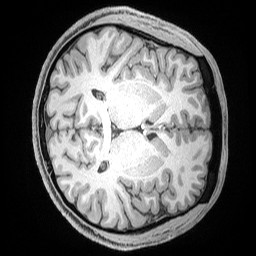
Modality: T1w
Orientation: axial
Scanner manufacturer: siemens
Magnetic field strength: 3 T
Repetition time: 2.53 s
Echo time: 0.00169 s